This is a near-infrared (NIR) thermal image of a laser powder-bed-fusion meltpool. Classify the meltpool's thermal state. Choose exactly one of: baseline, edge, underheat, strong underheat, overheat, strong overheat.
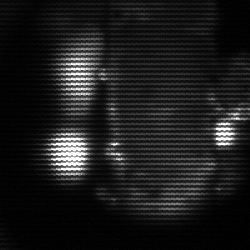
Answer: strong underheat